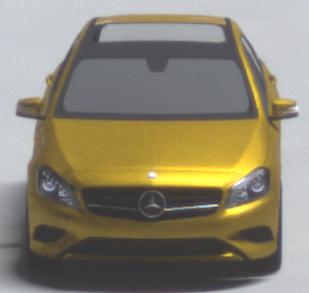
Make: Mercedes-Benz
Model: A 180
Detailed model: A-Class (176)
Model produced from: 2012/09
Model produced until: 2015/07
Doors: 5
Color: yellow
Road condition: dry road
Daytime: not specified
Contrast: high contrast